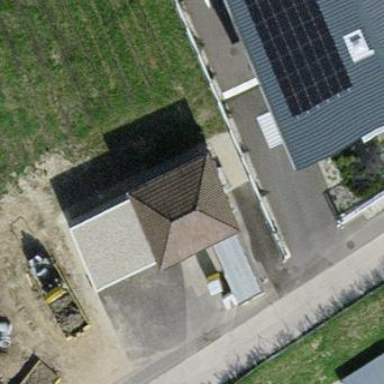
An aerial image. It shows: Building housing minor distribution substation.